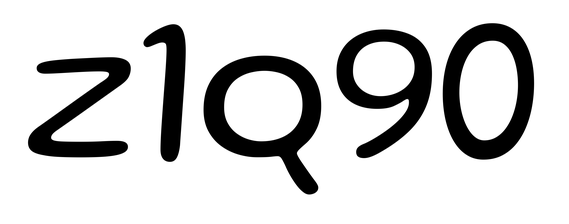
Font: Gluten_Light